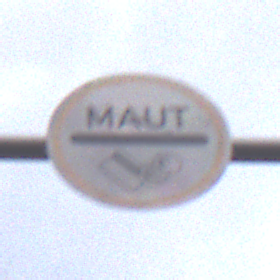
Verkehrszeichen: MautflichtigeStrecke
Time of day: Midday
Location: Outdoor (Urban)
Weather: Overcast
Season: NotSpecified
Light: Natural